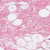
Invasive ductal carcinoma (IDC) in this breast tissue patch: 0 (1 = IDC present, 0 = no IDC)